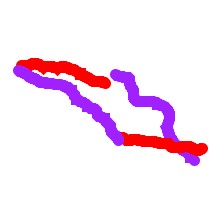
Shape: parallelogram